Interaction volume radius: 10 \u00c5
Interaction volume height: 25 \u00c5
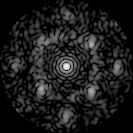
Disorder parameter: 0.5749